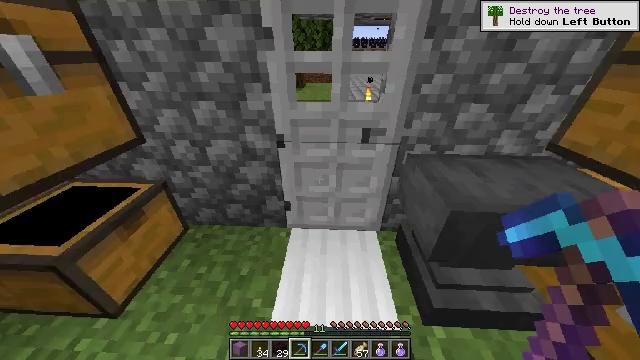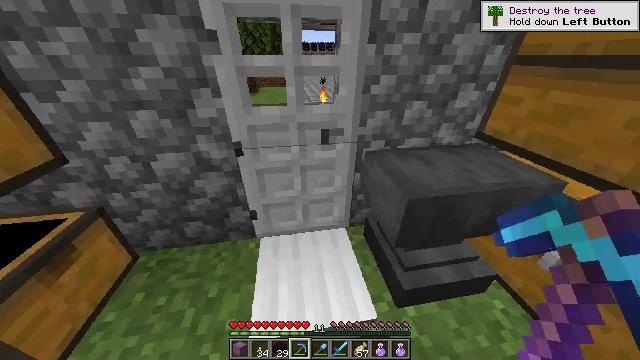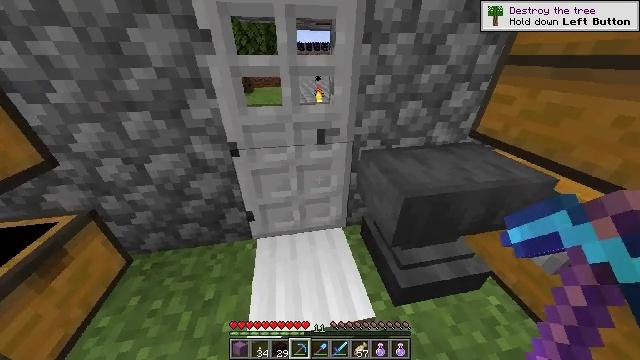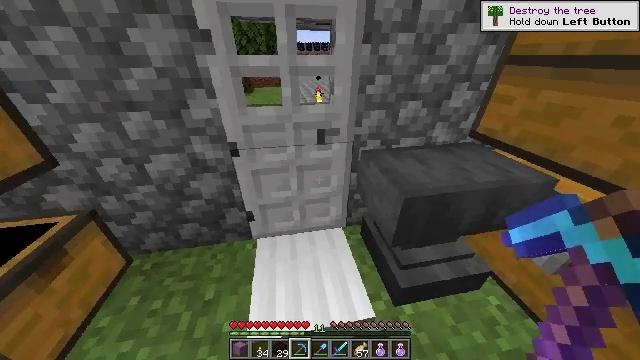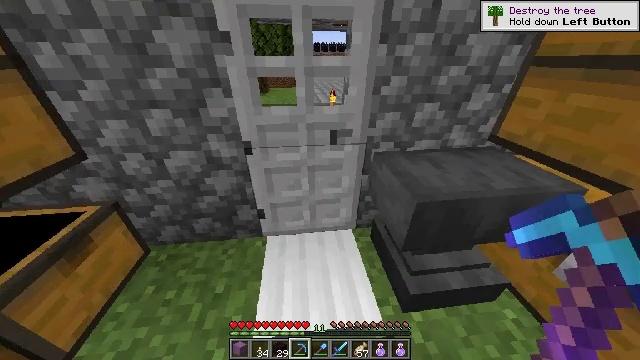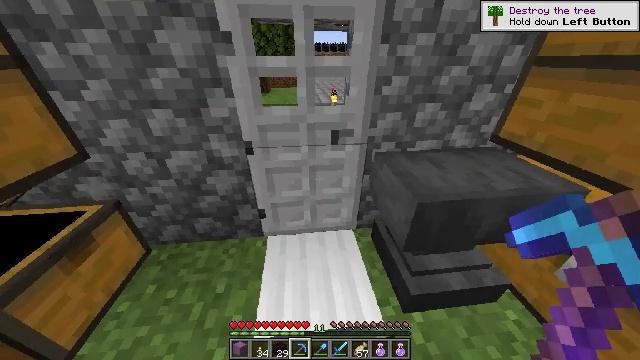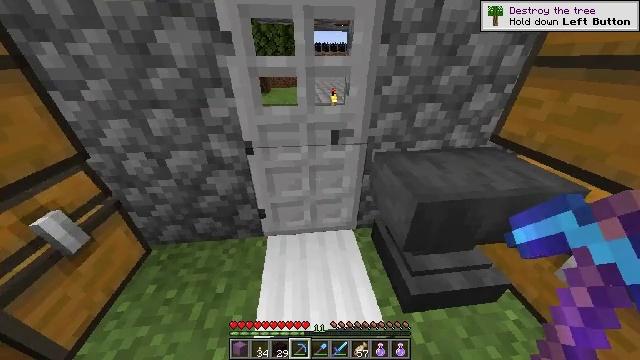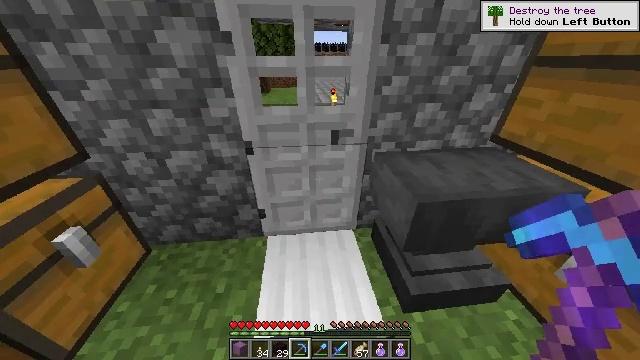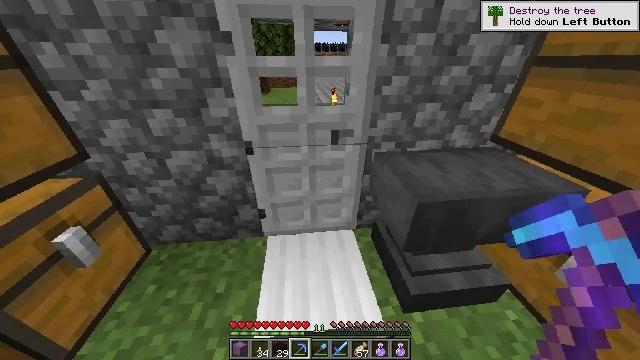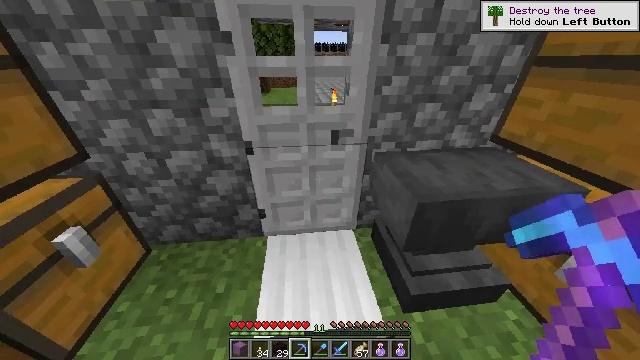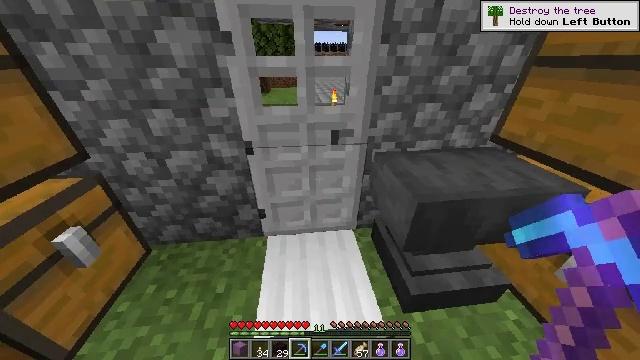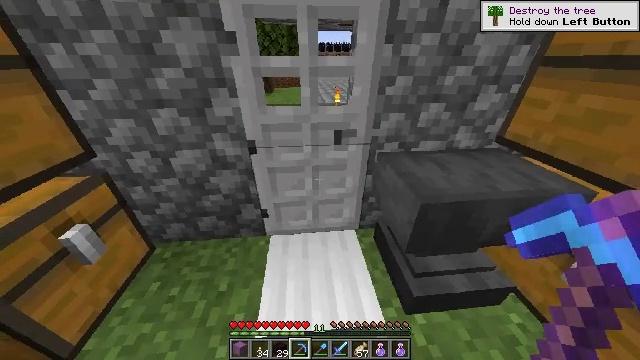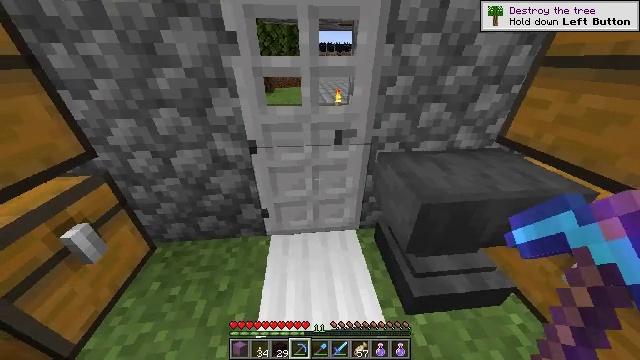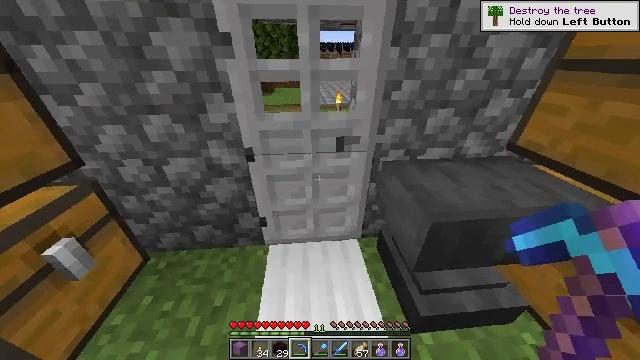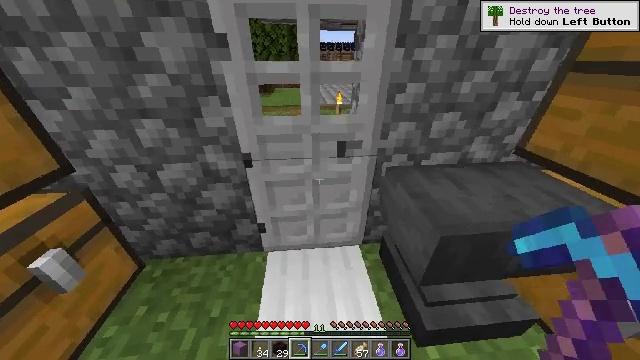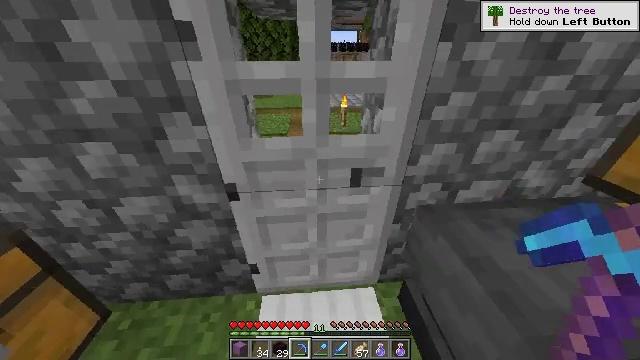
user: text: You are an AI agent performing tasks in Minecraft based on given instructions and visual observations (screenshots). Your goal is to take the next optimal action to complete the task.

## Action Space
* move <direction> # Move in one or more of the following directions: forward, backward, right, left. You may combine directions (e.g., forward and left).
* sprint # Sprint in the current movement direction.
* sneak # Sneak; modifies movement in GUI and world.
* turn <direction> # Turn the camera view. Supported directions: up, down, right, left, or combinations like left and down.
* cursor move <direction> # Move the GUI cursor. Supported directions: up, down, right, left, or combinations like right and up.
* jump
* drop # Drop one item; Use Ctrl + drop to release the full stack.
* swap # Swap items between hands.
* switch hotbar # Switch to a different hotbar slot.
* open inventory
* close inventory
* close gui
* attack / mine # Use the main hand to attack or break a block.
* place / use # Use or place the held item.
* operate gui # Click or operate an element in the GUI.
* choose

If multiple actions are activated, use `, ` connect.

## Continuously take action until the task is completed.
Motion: motion action
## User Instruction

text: Break fully grown nether wart.
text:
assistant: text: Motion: turn right
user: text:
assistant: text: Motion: turn right
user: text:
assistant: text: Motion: no_op
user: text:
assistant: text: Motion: turn left
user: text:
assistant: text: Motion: no_op
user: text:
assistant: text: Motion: no_op
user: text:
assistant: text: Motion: no_op
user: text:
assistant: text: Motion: no_op
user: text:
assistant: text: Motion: no_op
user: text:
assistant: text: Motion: no_op
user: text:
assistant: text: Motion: no_op
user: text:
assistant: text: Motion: no_op
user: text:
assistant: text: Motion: move forward
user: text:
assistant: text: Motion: move forward
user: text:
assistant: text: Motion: move forward
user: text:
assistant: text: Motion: move forward
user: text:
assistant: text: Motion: move forward
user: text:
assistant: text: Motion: move forward
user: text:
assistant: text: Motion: move forward
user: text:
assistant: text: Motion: move forward
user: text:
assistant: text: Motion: move forward
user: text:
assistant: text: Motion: move forward
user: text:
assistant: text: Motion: move forward
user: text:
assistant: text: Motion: move forward
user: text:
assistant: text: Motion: move forward, turn left
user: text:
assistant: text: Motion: move forward, turn left
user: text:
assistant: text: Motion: move forward, turn left
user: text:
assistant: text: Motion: move forward, turn left
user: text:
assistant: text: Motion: move forward, turn left
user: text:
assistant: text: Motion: move forward, turn left